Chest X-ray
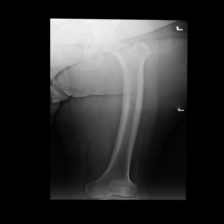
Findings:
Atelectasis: negative
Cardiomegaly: negative
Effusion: negative
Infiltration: negative
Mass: negative
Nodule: negative
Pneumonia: negative
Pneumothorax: negative
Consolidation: negative
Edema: negative
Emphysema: negative
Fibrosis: negative
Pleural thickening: negative
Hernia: negative